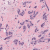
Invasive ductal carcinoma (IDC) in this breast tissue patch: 1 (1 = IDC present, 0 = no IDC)